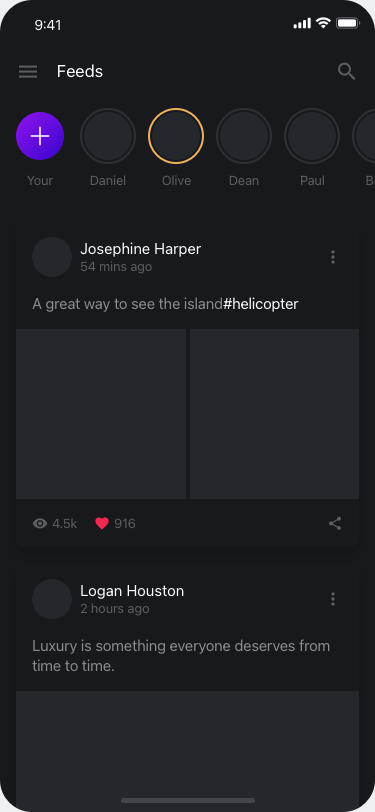
Text in this UI design:
Luxury is something everyone deserves from time to time.
Logan Houston
2 hours ago
4.5k
916
A great way to see the island
#helicopter
Josephine Harper
54 mins ago
Feeds
Your
Daniel
Olive
Deans
Paul
Brian